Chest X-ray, AP view. Patient: 41 years old, sex M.
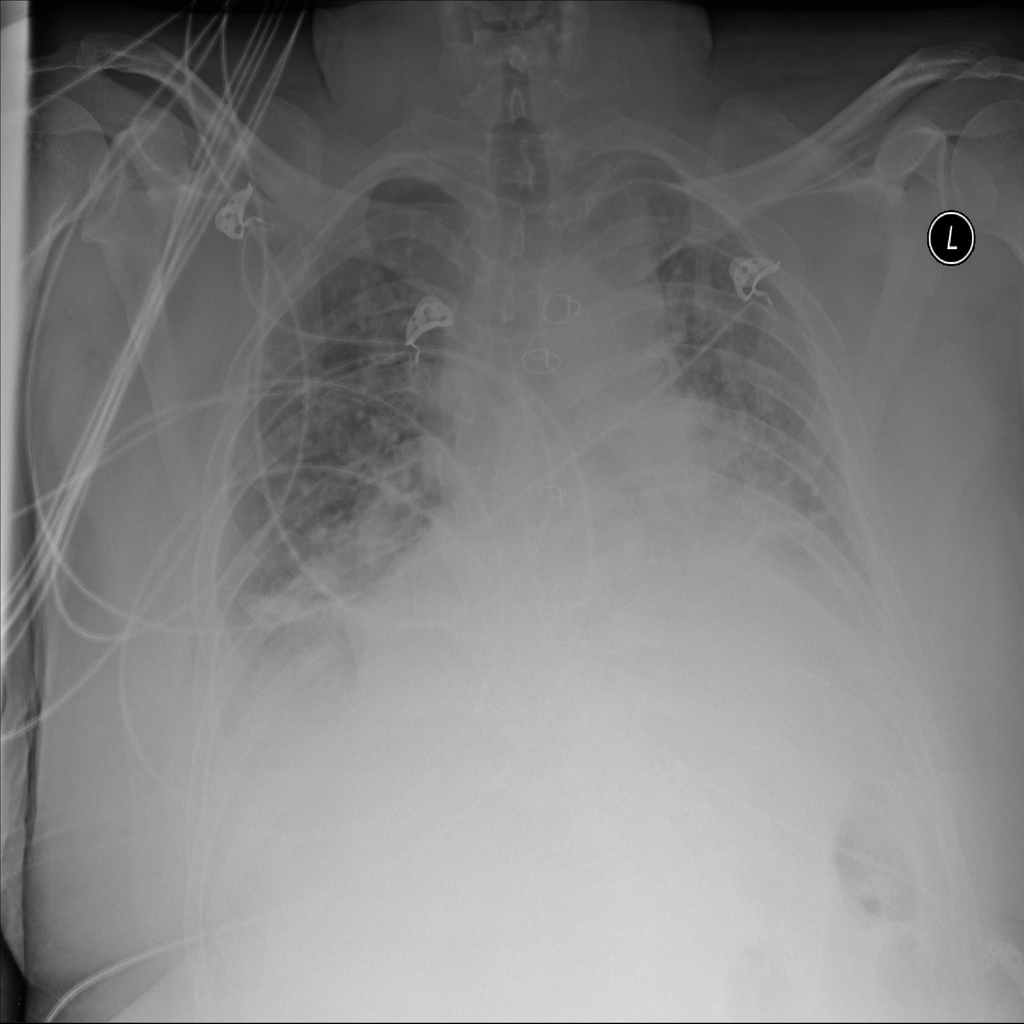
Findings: Atelectasis, Edema, Effusion, Infiltration